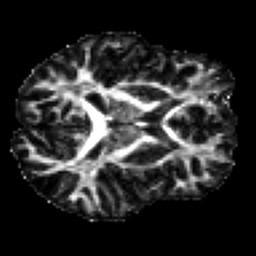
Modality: FA
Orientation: axial
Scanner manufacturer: siemens
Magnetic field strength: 3 T
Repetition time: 7.8 s
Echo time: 0.09 s